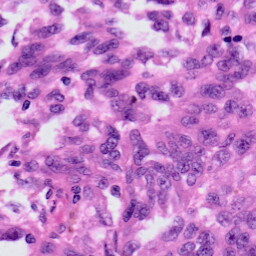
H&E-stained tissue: Skin